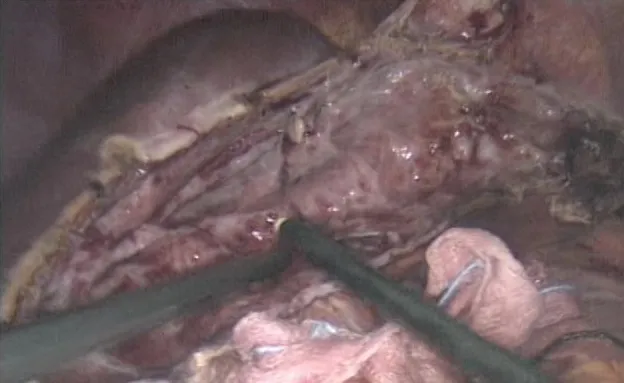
Patient 1 Intraoperative image after completing the cyst fenestration.
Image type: medical_photograph (other_medical_photograph)